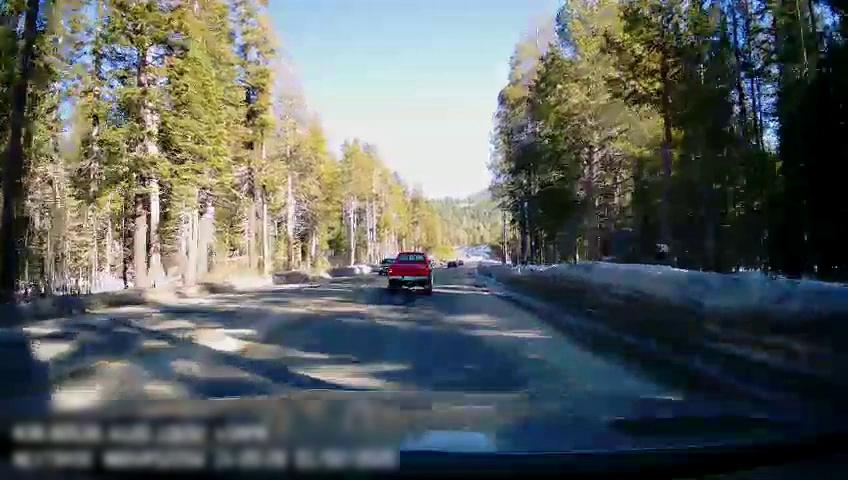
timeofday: Day
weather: Sunny
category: Drivable Space
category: Vehicles | Truck
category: Vehicles | SUV